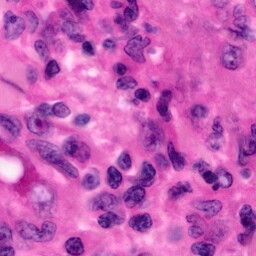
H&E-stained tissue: Pancreatic